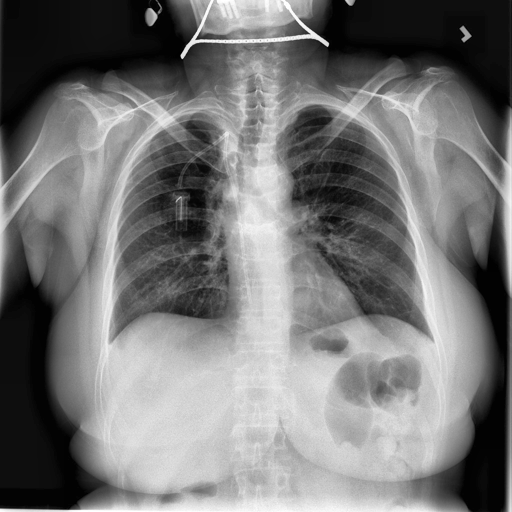
Finding: NORMAL